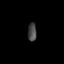
Tissue: lung
Cell type: Epithelial cells
Senescence score: 0.2264
Nuclear area (px): 157
Mean DAPI intensity: 68.93